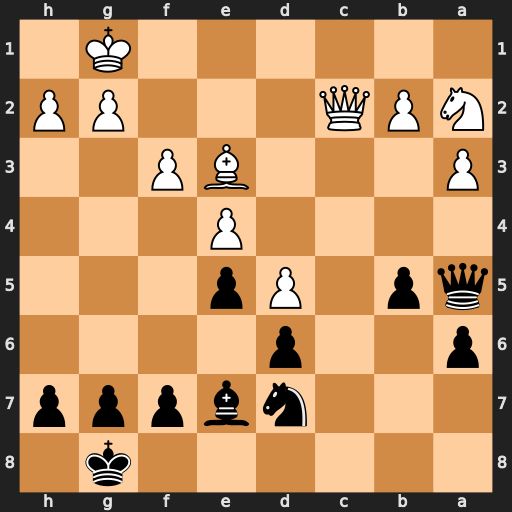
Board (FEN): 6k1/3nbppp/p2p4/qp1Pp3/4P3/P3BP2/NPQ3PP/6K1
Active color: b
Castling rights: -
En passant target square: -
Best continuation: Qe1#